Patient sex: M
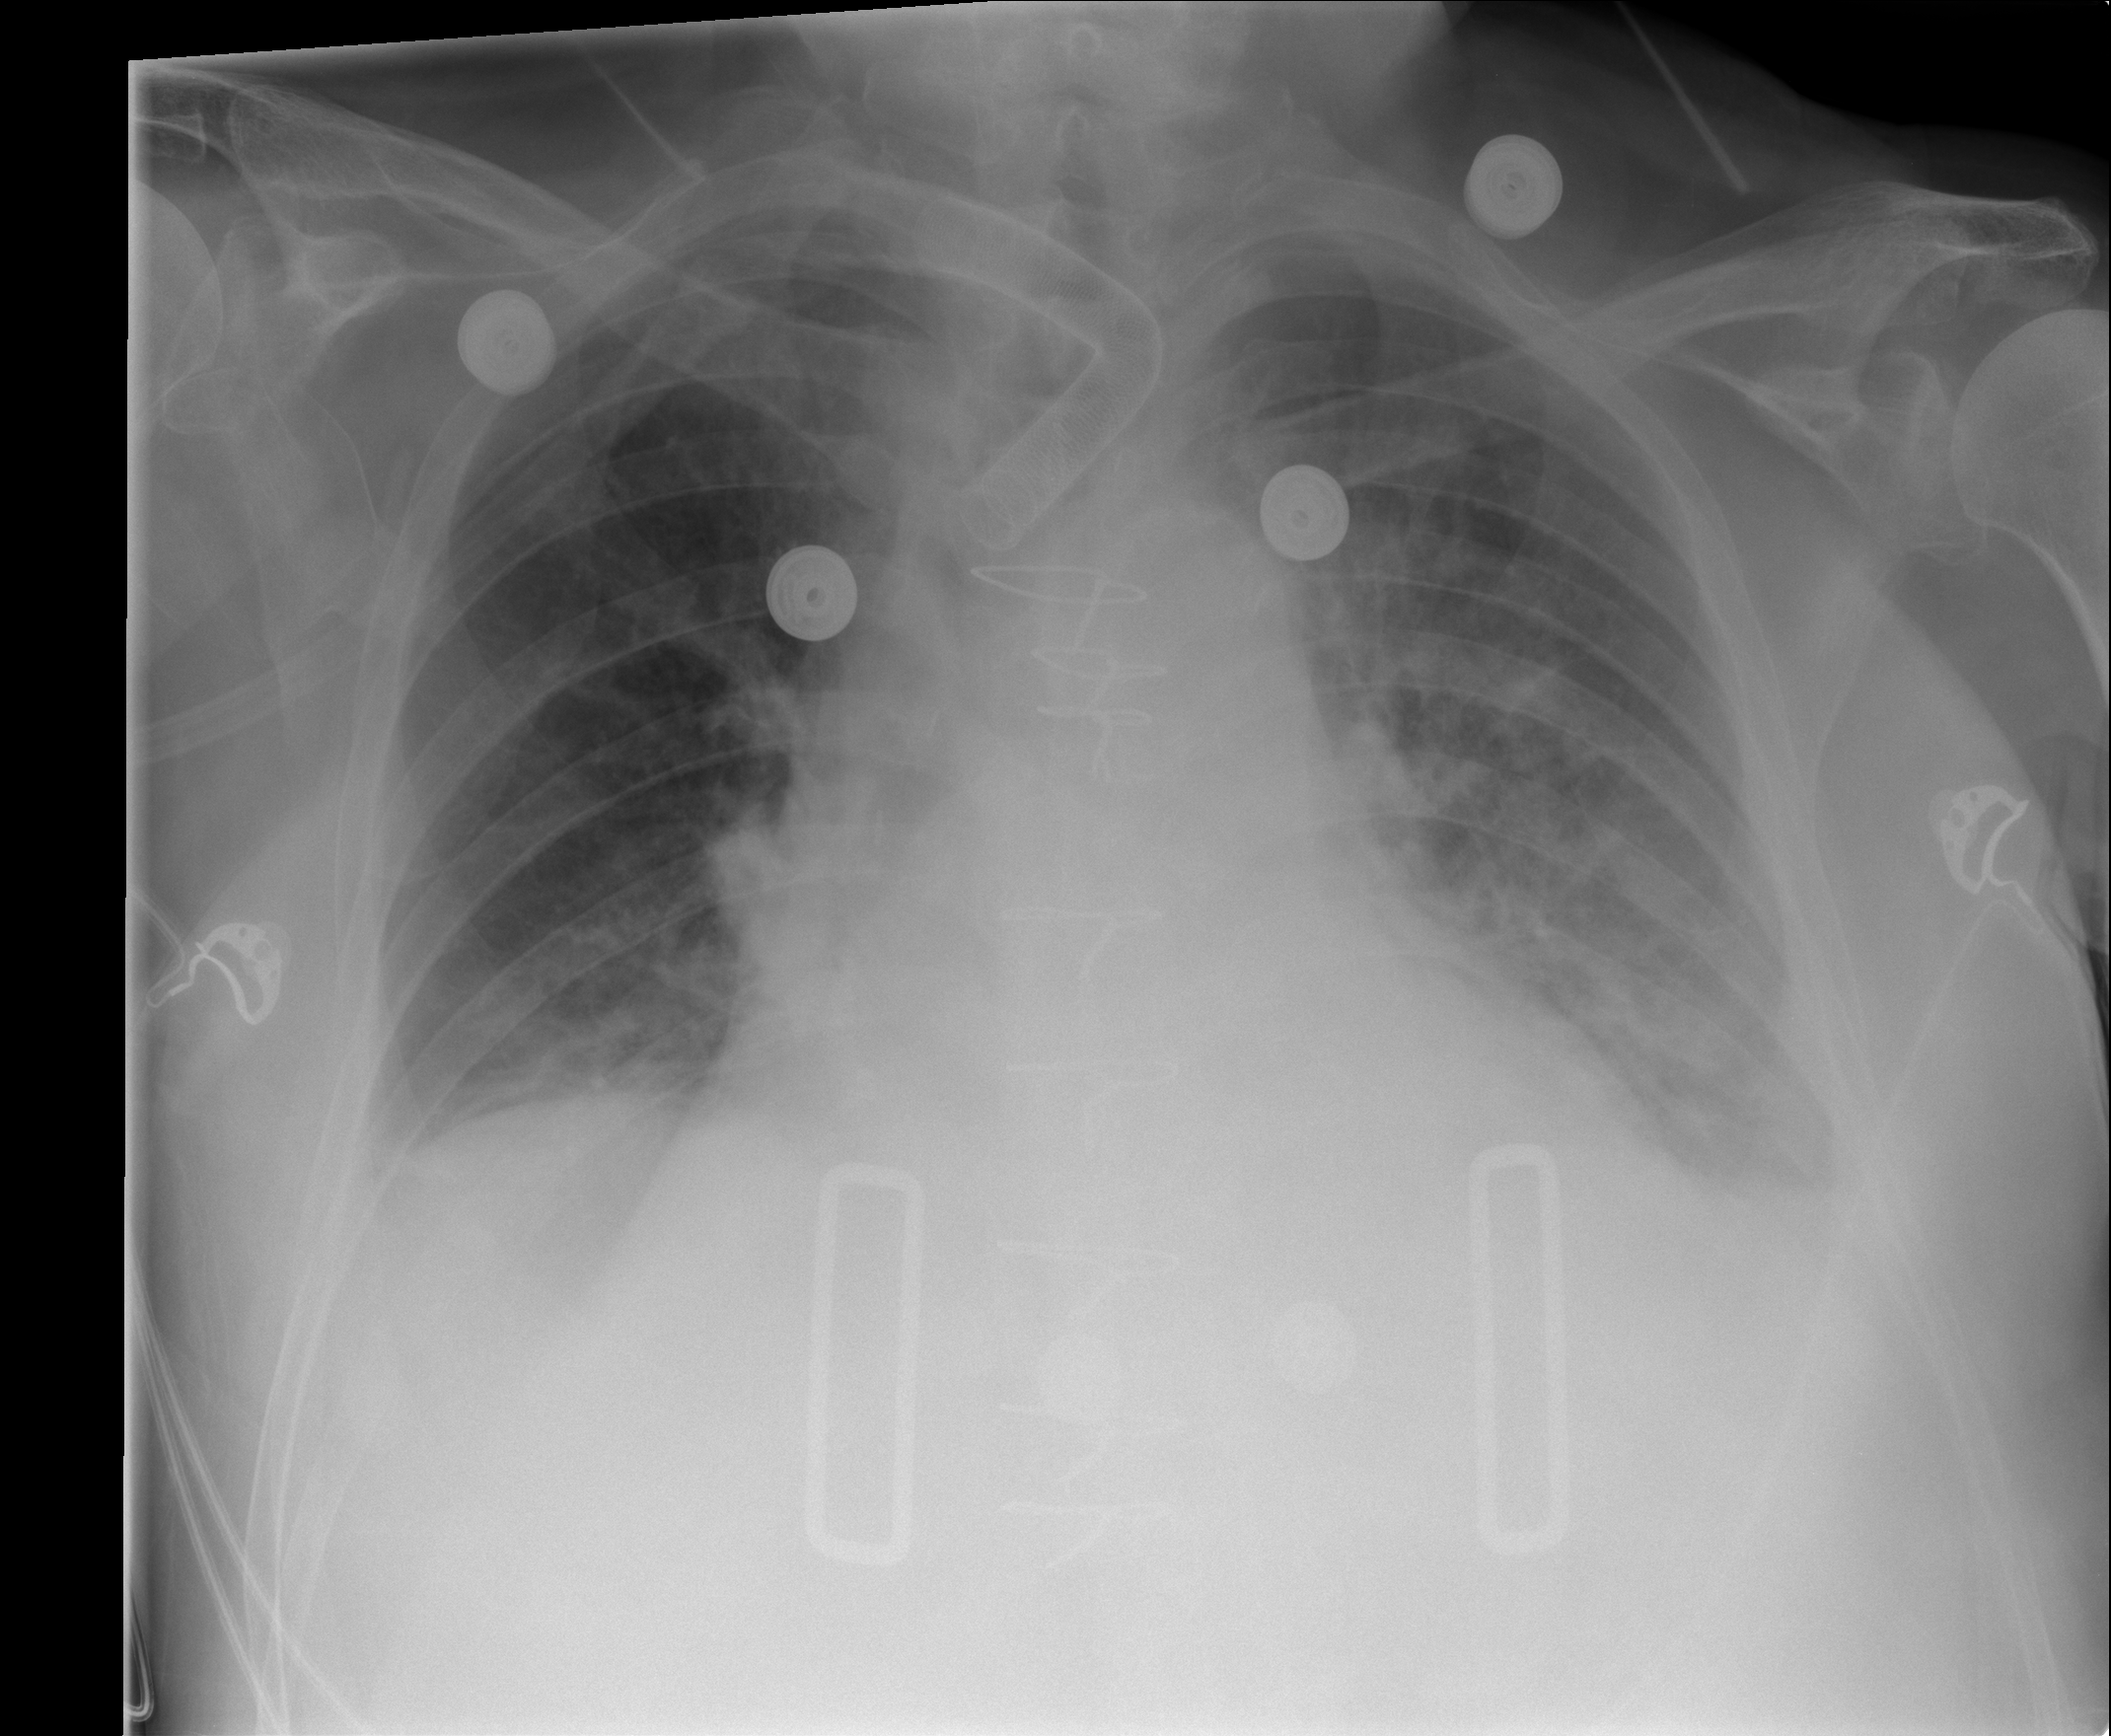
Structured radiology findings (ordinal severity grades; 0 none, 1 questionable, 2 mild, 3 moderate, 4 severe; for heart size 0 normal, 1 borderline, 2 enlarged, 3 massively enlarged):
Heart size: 2
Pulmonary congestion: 1
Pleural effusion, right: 1
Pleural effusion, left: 2
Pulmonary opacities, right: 2
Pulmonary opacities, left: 0
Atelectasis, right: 2
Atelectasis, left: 2